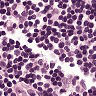
Metastatic tissue present: no